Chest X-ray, PA view. Patient: 33 years old, sex M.
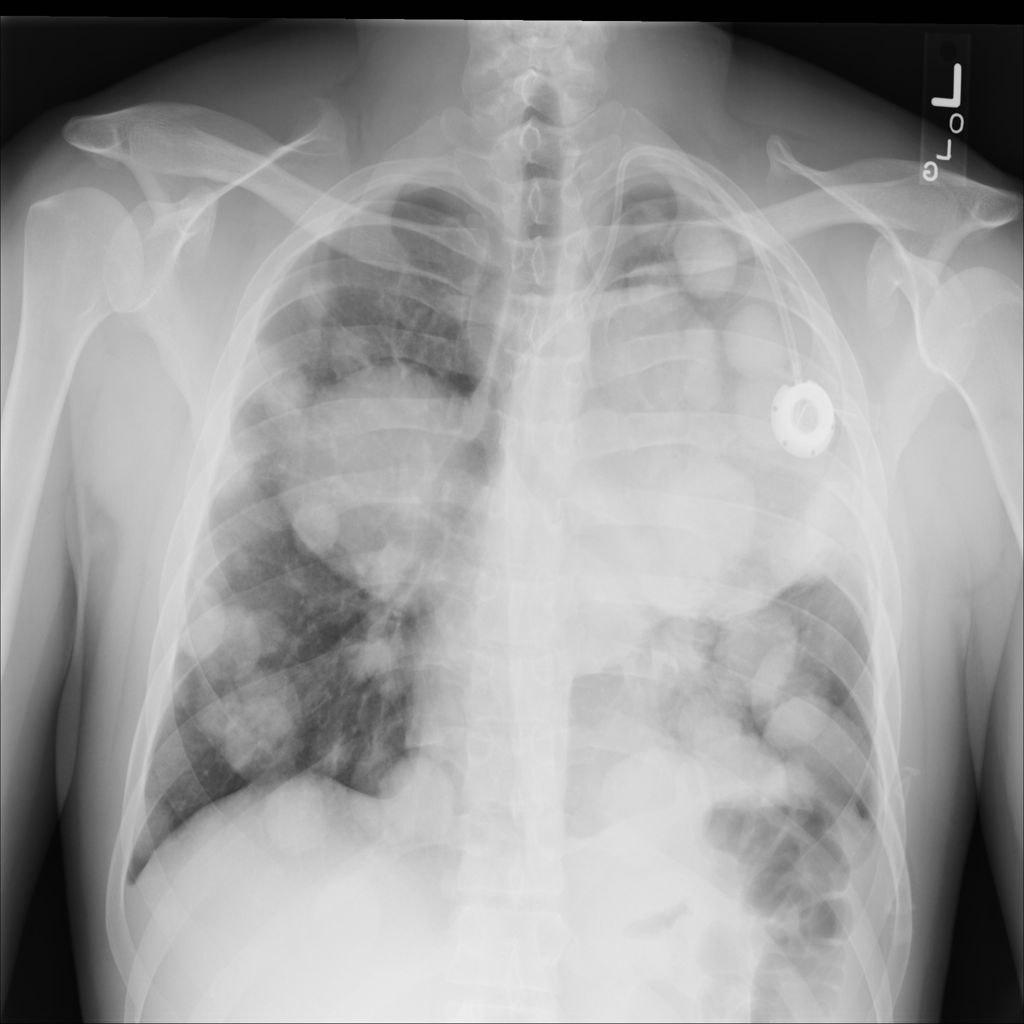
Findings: Mass, Nodule